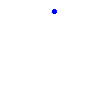
Particle: electron